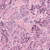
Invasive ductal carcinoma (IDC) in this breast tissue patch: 1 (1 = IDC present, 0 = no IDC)